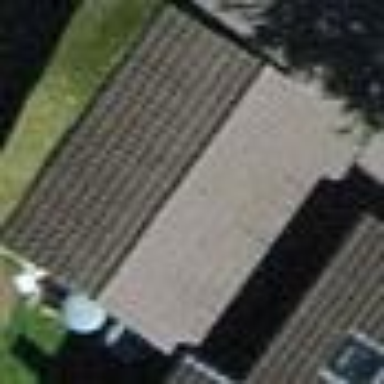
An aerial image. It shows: Garage.